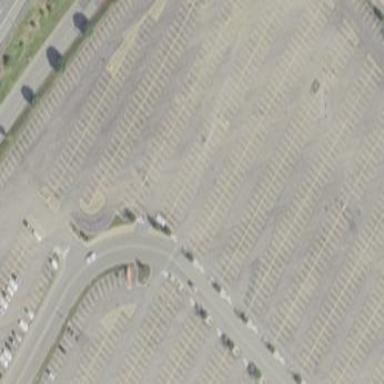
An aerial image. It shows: Paved parking area.